Question: I'm trying to make a webpage where everything is in the center 40% but the top heading does not appear to be centered with the hozrizontal navigation bar. See how there seems to be more space on the left than on the right, where the text goes longer than the navigation bar?

'''
<!doctype html>
<html>
<head>
<meta charset="utf-8">
<title>Sample test page</title>
<style>
#navigation li {
font 34px Arial;
display: inline-block;
list-style-type: none;
}
#navigation a {
background: #140913;
-moz-border-radius: 3px;
-webkit-border-radius: 3px;
border-radius: 3px;
display: inline-block;
cursor: pointer;
color: #ffffff;
font-size: 18px;
padding: 5px 19px;
text-decoration: none;
text-shadow: 0px 1px 0px #2f6627;
}
#navigation a:hover {
background: #4a3a4a;
text-decoration: none;
}
#text {
width: 90%;
margin: 0 auto;
text-align: left;
}
#background {
background-size: 100% auto;
}
.stretch {
width:100%;
height:100%;
}
body {
margin-top: auto;
margin-right: auto;
margin-left: auto;
margin-bottom: auto;
text-align: center;
width: 50%
}
footer {
margin: auto;
text-align: center;
}
</style>
</head>
<body>
<nav>
<div id="navigation">
<ul>
<li><a href="#">AAAAAAA</a></li>
<li><a href="#">BBBBB</a></li>
<li><a href="#">CCCCCCC</a></li>
<li><a href="#">DDDDDDD</a></li>
<li><a href="#">EEEEEEE</a></li>
<li><a href="#">FFFFF</a></li>
<li><a href="#">GGGGGGG</a></li>
</ul>
</div>
</nav>
<div id="background"> <br />
</div>
<div id="wordcloud">
<p>Lorem ipsum dolor sit amet, consectetur adipiscing elit quisque malesuada erat sed sagittis gravida<br /> suspendisse in sem sed magna ultrices.</p>
</div>
<div id="wordclouddescription">
<h2>The sentence will be aproximitely the same size here as on the final product, thankyou very much.</h2>
<p>&nbsp;</p>
<div id="text"> </div>
</div>
</body>
</html>
'''
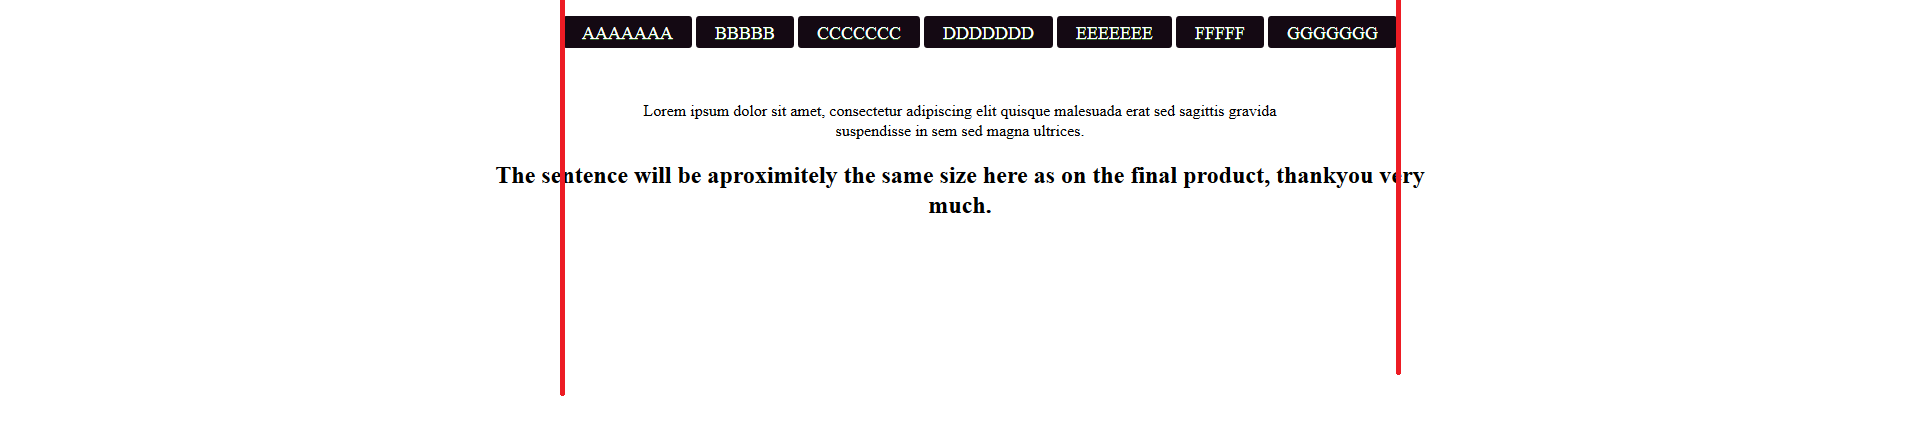
Answer: I think you have to reset your ul, it still has 40px padding.
'''
#navigation ul {
padding: 0;
margin: 0;
}
'''